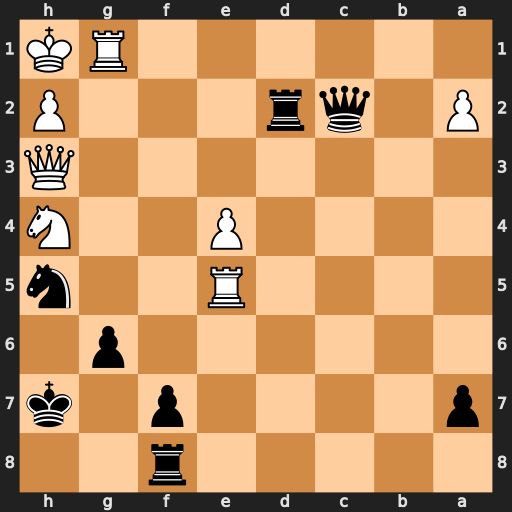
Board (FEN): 5r2/p4p1k/6p1/4R2n/4P2N/7Q/P1qr3P/6RK
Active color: b
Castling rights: -
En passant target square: -
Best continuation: Nf4 Qg3 Nd3 Rh5+ Kg8